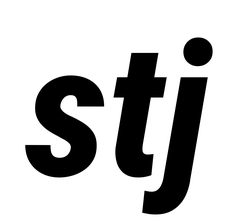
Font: Roboto-Italic_Condensed_ExtraBold_Italic